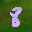
Label: 8